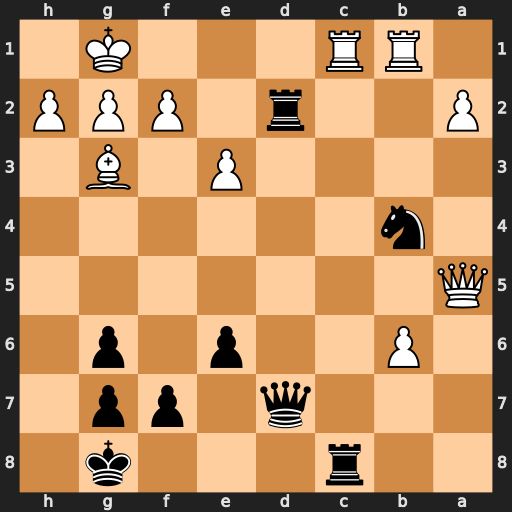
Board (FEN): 2r3k1/3q1pp1/1P2p1p1/Q7/1n6/4P1B1/P2r1PPP/1RR3K1
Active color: b
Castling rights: -
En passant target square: -
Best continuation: Rxc1+ Rxc1 Rd1+ Rxd1 Qxd1#